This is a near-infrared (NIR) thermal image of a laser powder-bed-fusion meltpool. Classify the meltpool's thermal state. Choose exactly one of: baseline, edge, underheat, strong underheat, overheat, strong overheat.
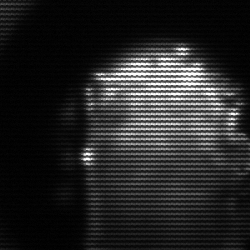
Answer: baseline